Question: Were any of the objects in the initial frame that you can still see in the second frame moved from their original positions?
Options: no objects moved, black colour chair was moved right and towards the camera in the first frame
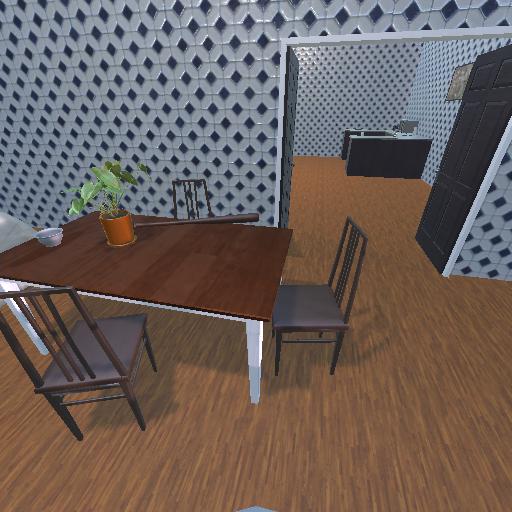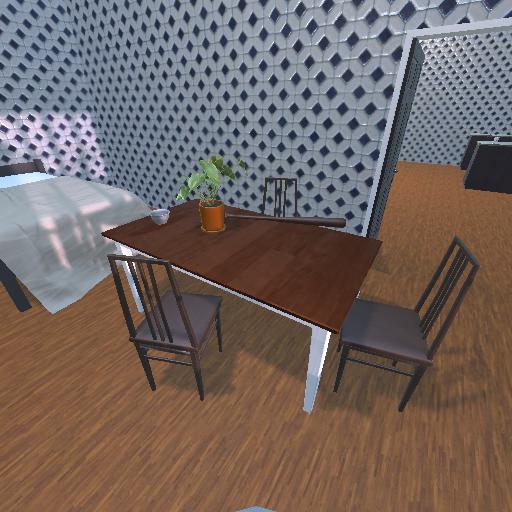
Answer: no objects moved